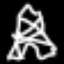
Label: The Eiffel Tower